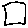
Label: square